Question: The assignment is to define function 'decimal :: [Int] -> Int' in which a list of positive ints is to give the decimal number  so that the list '[1,4,3,1,9]' is to return the 'Integer' 14319. I am to use the 'fold' function.
I don't really have good idea to start here, so I just need a push in the right direction, but I was thinking about the Horner-scheme. Thanks!
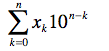
Answer: This is my variant
'''
import Data.List
decimal :: [Int] -> Int
decimal xs = foldl' (\sum (pos,x) -> (sum + x*(10^(l-pos)))) 0 $ zip [1..] xs where
l = length xs
*Main> decimal [1,4,3,1,9]
14319
'''
In 'Haskell', you have really powerfull weapon - functions for lists processing. One of these functions is 'foldl' (we use strict version of 'foldl', 'foldl'') It's type
'''
foldl :: (a -> b -> a) -> a -> [b] -> a
'''
This functions takes thre arguments, an accumulating agrument, a list processed, and, the most interest,
the function that perform any operation with accumulator and list element and returns the result. Fold is really significant function so you should read detail <URL> about it.
But, there is a problem, we have three variables it our equation: list element processed ('x'), total list length ('n') and position of processed element ('k'). But we can traverse to 'foldl' only one element.
How can we traverse position of each element? Let's form tuples from 'Int' where first element is a position, and second is a value. It is a standard trick, 'zip' function helps us:
'''
zip [1..] [1,4,3,4,6]
[(1,1),(2,4),(3,3),(4,4),(5,6)]
'''
Than we pass our list of tuples into 'foldl' function, and 'foldl' call 'lambda function' '(\sum (pos,x) -> (sum + x*(10^(l-pos))))' for each element of list, summing result in 'sum'